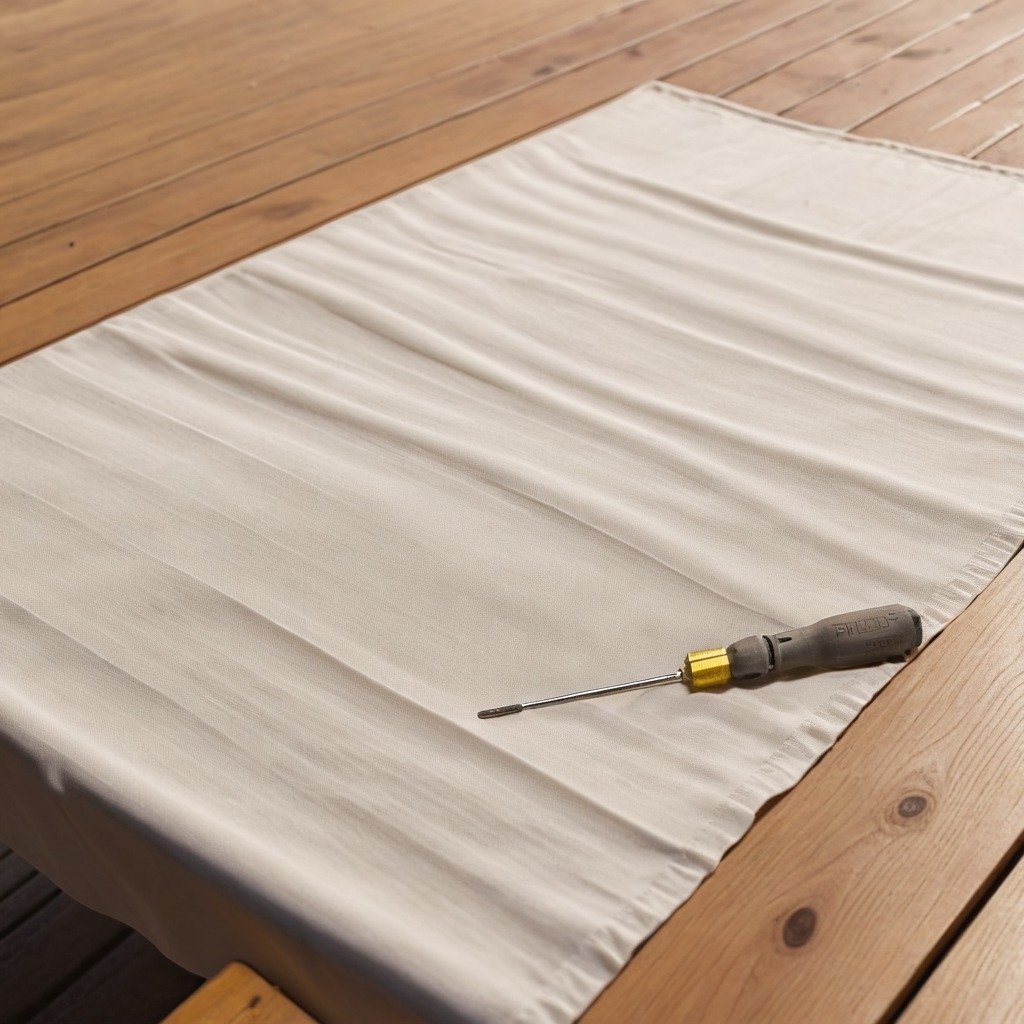
A screwdriver is lying on the wooden table.